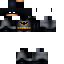
A male human skin with dark skin, wearing brown helmet dressed in a black suit and black pants, featuring a closed mouth.